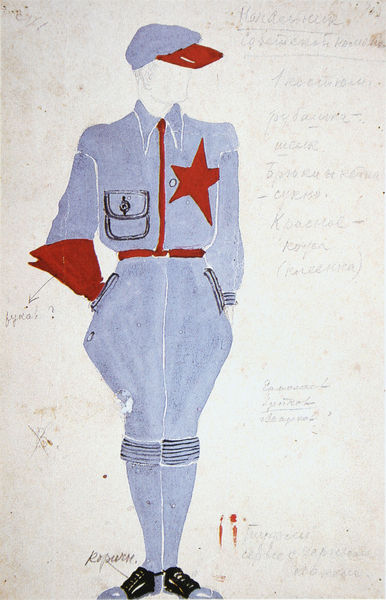
Titel: Kostümentwurf zu "Das goldene Zeitalter" von Dimitrij Schostakowitsch
Künstler: Walentina Chodassewitsch
Institution: Privatsammlung BRD
Schlagwörter: mann, soldat, offizier